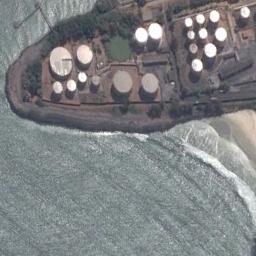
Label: storage_tank